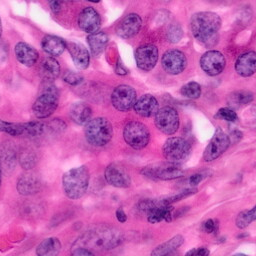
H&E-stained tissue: Pancreatic